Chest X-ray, PA view. Patient: 27 years old, sex F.
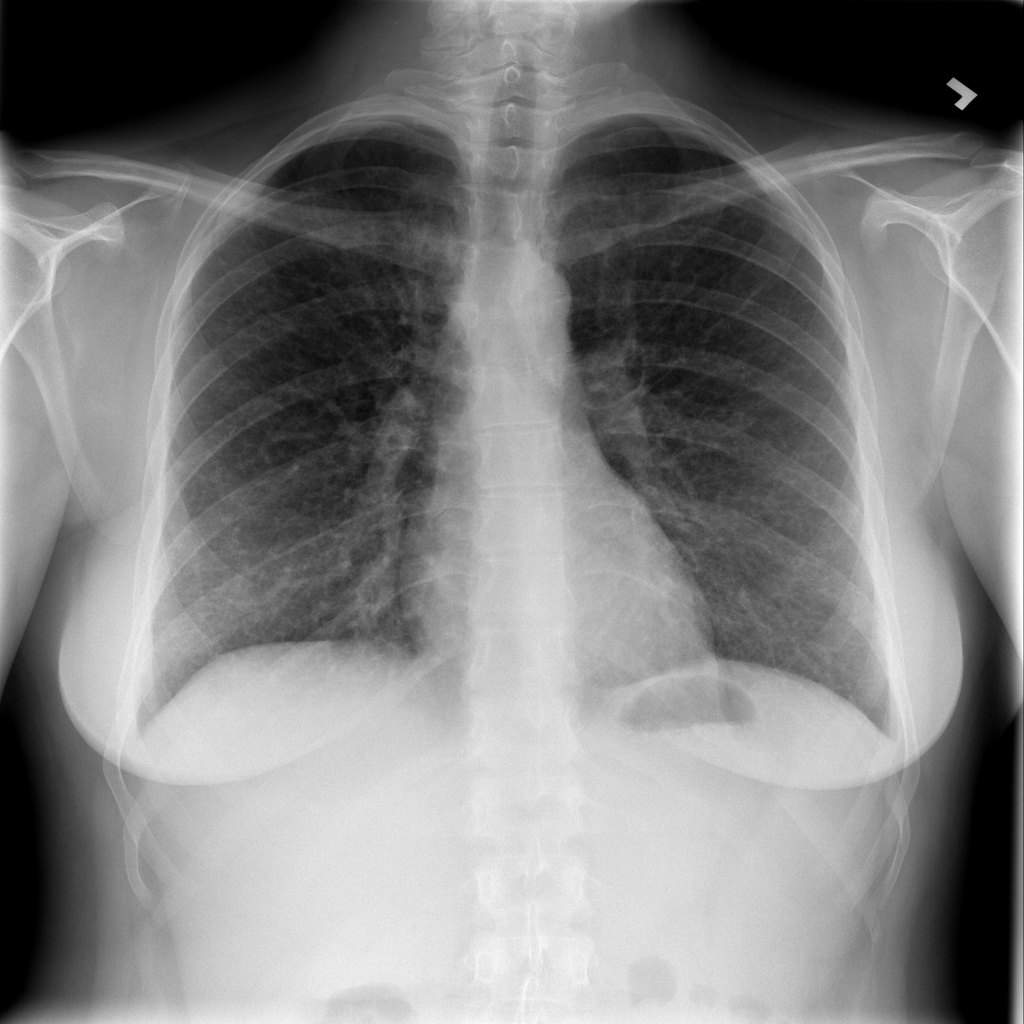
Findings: No Finding